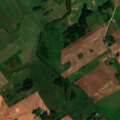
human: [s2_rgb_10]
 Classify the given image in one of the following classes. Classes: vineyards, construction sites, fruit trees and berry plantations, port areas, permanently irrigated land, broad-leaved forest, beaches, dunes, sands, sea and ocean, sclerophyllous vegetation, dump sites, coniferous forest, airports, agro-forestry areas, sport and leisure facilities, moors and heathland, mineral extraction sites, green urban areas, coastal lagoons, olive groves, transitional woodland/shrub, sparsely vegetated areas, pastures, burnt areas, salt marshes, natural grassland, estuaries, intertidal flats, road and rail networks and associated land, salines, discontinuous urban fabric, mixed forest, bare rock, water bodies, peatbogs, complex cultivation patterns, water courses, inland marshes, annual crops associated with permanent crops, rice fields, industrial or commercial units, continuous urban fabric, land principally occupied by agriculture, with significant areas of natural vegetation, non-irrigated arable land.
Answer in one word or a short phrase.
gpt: non-irrigated arable land, pastures, complex cultivation patterns, land principally occupied by agriculture, with significant areas of natural vegetation